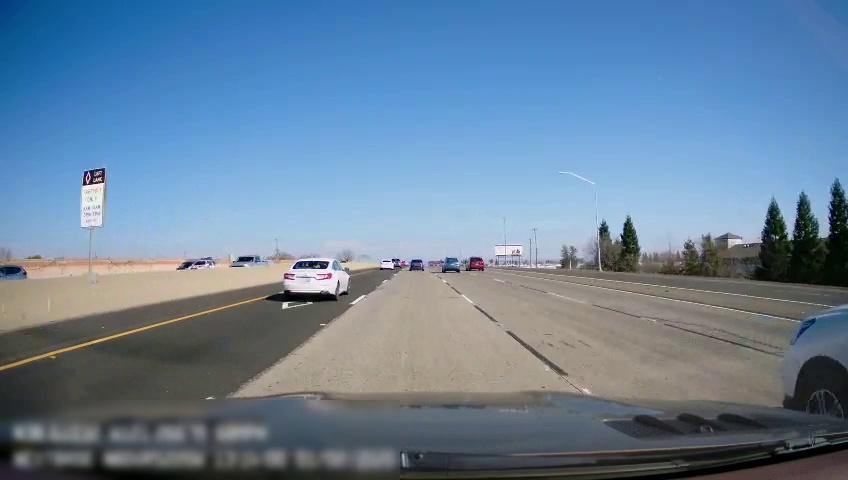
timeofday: Day
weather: Sunny
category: Vehicles | SUV
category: Vehicles | Car
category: Vehicles | Car
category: Vehicles | Truck
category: Drivable Space
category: Vehicles | Van
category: Vehicles | SUV
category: Vehicles | SUV
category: Vehicles | SUV
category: Vehicles | Car
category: Vehicles | Car
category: Vehicles | Car
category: Lanes | Alternate Lane
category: Lanes | Alternate Lane
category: Lanes | Alternate Lane
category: Lanes | Alternate Lane
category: Lanes | Alternate Lane
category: Lanes | Current Lane
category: Lanes | Current Lane
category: Lanes | Alternate Lane
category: Traffic | Signs